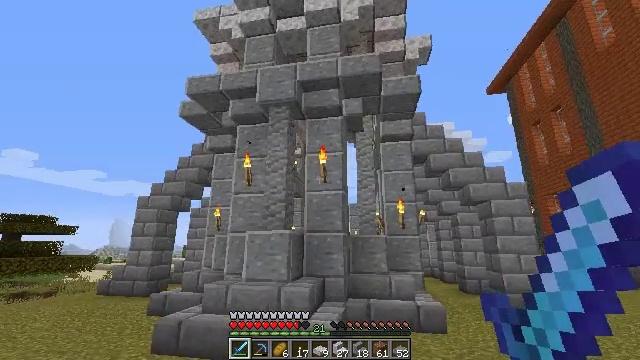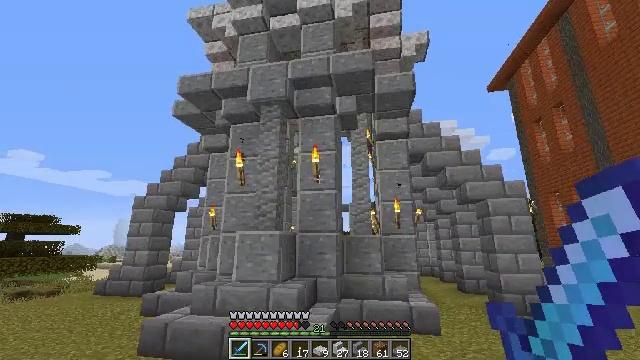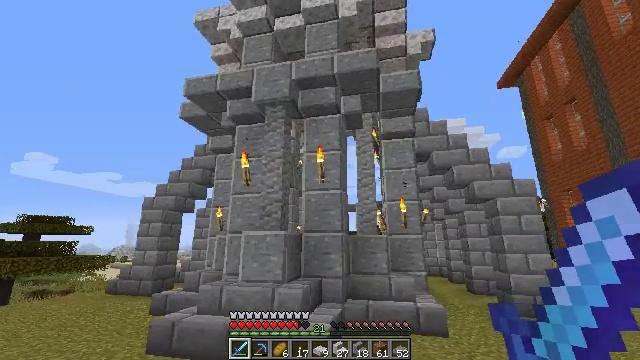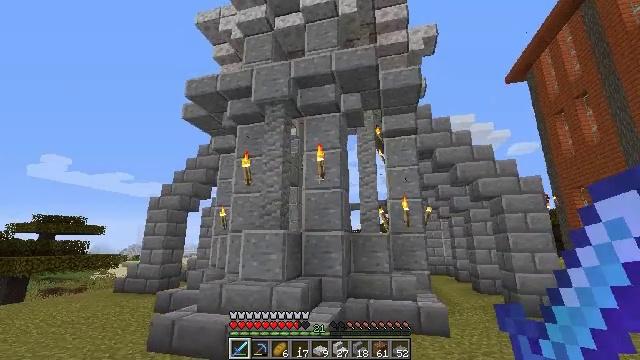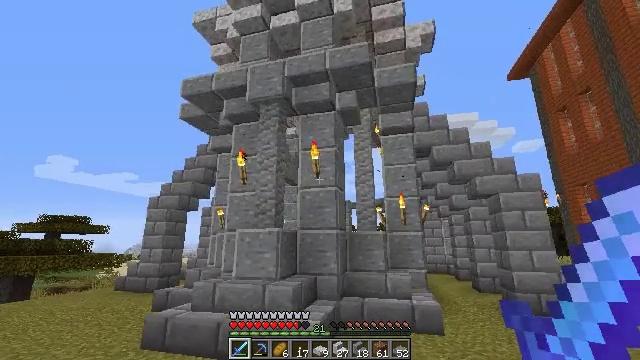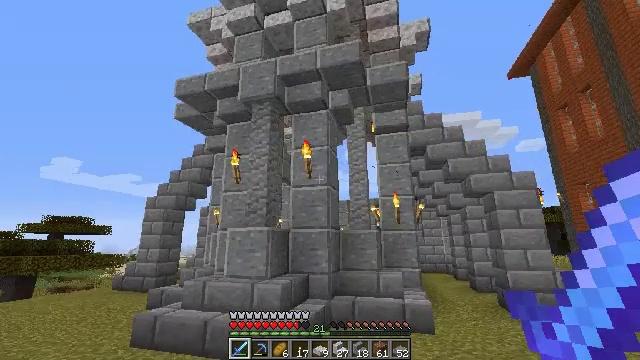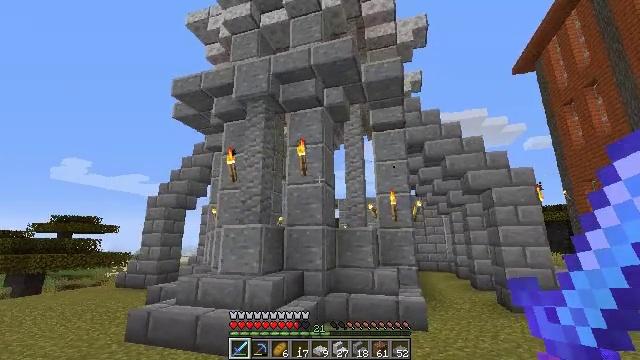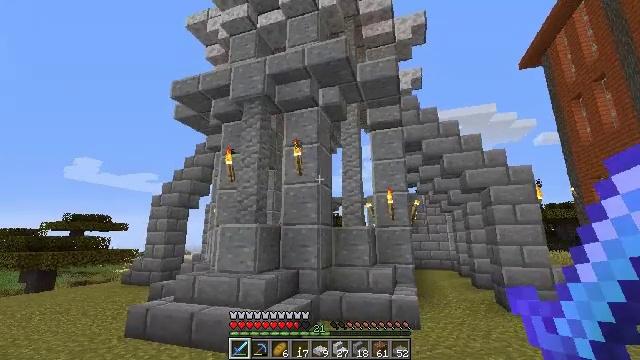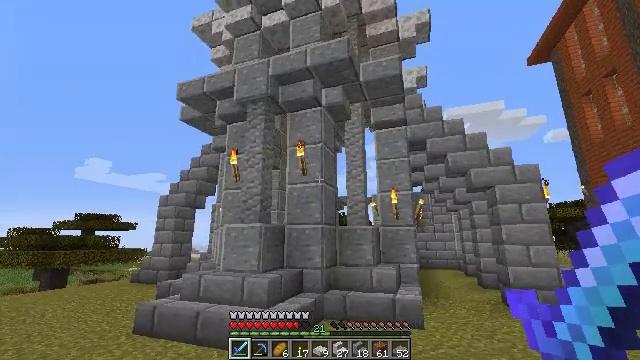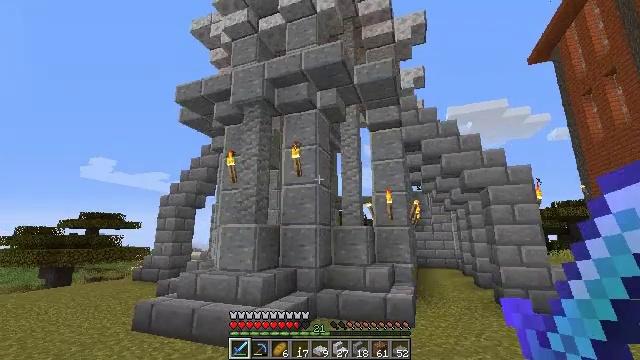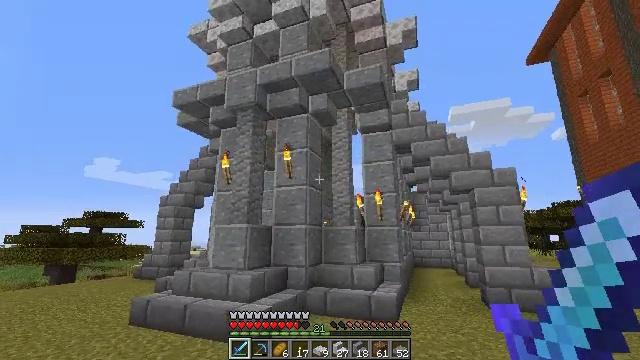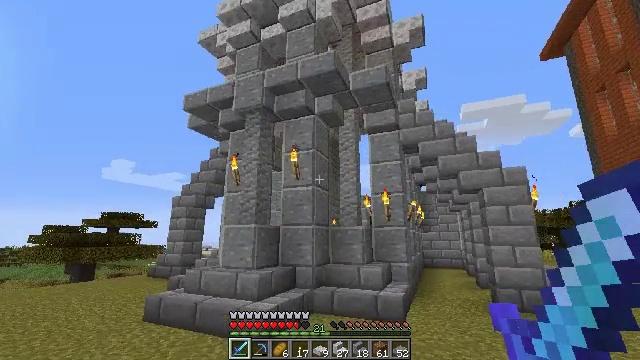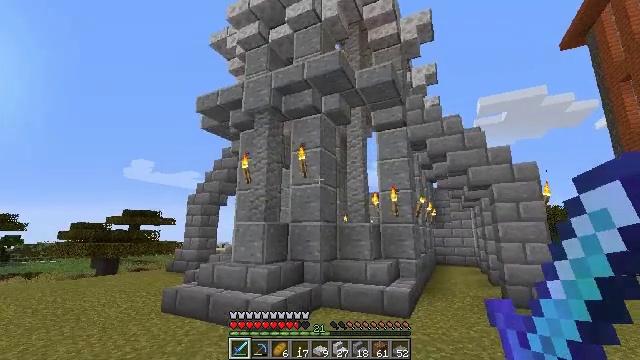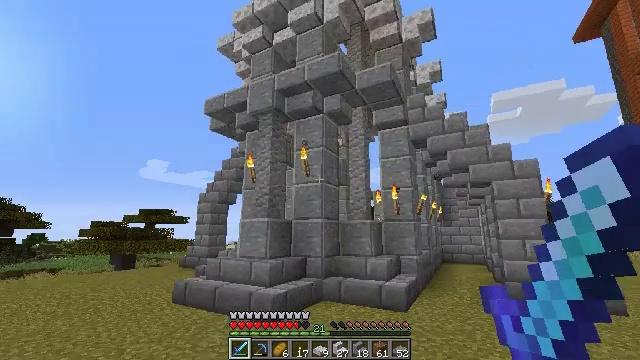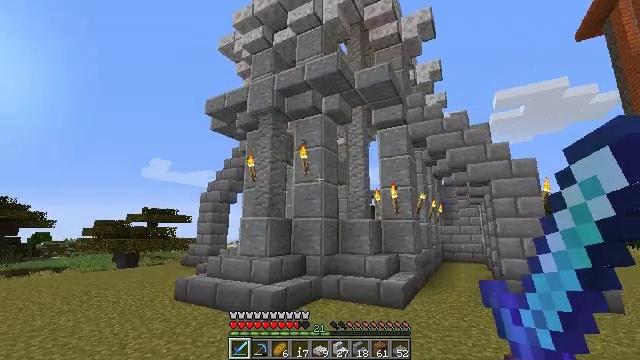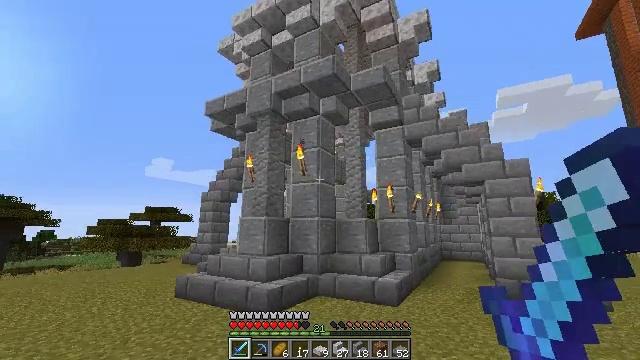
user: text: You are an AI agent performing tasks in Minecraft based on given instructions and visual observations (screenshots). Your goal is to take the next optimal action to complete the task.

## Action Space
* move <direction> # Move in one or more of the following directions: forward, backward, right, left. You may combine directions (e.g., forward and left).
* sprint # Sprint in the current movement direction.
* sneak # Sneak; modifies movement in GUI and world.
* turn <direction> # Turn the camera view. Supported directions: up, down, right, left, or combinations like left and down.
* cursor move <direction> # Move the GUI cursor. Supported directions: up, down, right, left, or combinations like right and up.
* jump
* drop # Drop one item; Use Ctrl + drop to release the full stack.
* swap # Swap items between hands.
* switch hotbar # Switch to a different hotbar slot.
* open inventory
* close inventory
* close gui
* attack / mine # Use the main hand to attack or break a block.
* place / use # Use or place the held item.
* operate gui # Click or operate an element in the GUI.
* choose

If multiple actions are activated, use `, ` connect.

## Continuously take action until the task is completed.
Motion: motion action
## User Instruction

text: Retrieve the glass pane from a window.
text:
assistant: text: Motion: move right
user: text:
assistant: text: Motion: move right, turn left
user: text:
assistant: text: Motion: move right, turn left
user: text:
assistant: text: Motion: move right
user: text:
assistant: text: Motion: move right
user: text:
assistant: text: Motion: move right, turn left
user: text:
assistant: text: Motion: move back and move right, turn left
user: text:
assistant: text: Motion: move back and move right, turn left
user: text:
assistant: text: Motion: move back and move right
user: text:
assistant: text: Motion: move back and move right
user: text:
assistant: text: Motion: move back and move right, turn left
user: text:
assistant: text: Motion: move back and move right, turn left
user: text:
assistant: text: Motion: move back and move right, turn left
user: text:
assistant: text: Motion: move back and move right
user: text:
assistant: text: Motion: move back and move right
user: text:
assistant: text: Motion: move back and move right, turn left
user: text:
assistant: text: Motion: move back and move right
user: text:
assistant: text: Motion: move back and move right
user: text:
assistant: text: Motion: move back and move right
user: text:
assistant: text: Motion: move back and move right, turn left
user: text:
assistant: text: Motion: move back and move right, turn left
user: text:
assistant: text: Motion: move back and move right
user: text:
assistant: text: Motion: move back and move right
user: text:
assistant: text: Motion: move back and move right
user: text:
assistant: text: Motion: move back and move right
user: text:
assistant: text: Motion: move back and move right
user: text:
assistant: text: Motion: move back and move right
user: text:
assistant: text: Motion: move back and move right
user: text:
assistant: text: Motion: move back and move right
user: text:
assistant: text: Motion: move back and move right